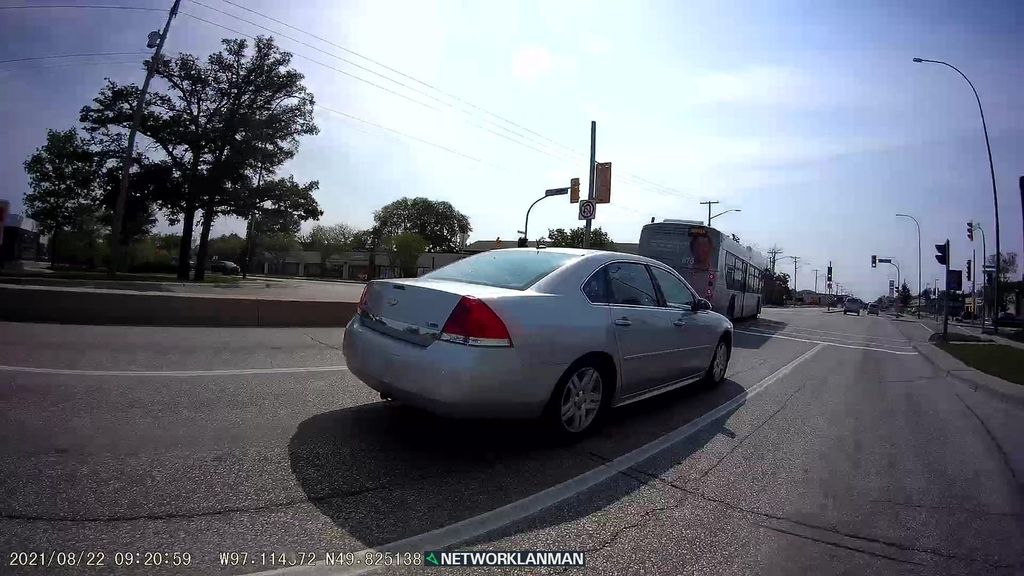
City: winnipeg